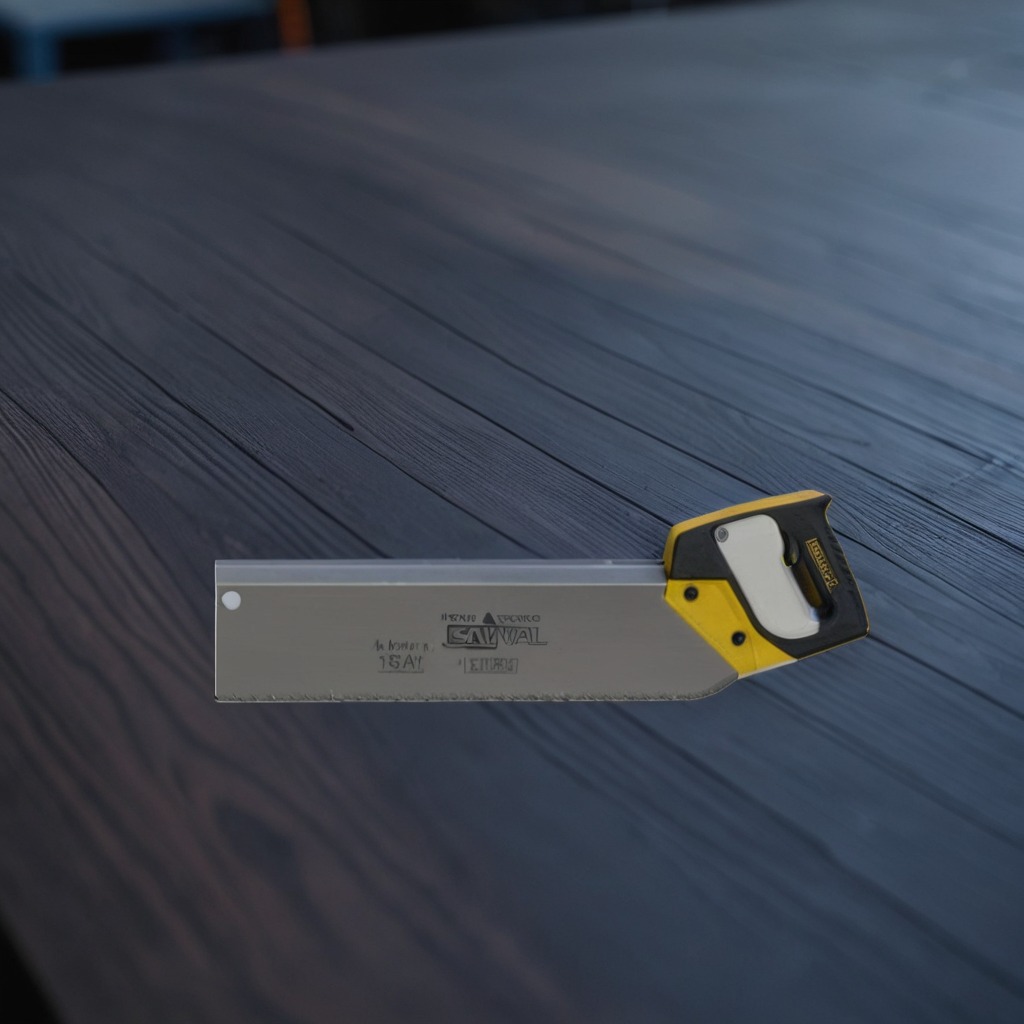
A metal saw lies on a table in a small garage at twilight.